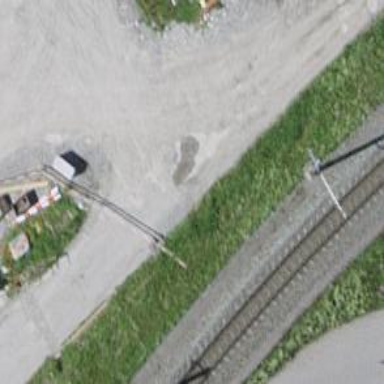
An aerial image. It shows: Narrow-gauge railway track electrified by contact line.